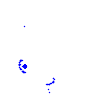
Particle: kaon